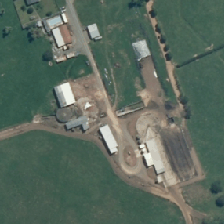
Land cover: urban_build_up